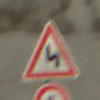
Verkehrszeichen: DoppelkurveZunaechstLinks
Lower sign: Geschwindigkeit5
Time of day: MorningAfternoon
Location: Outdoor (Beach)
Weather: PartlyCloudy
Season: NotSpecified
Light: Natural